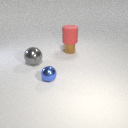
small brown metal cylinder to the right of small blue metal sphere